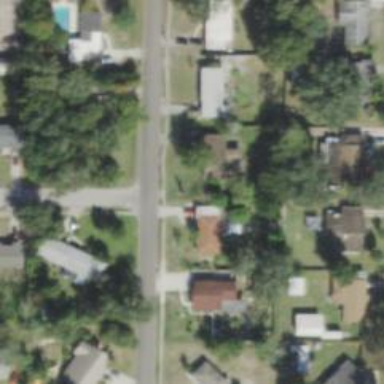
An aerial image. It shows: Residential road with sidewalk on the left side.